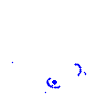
Particle: kaon